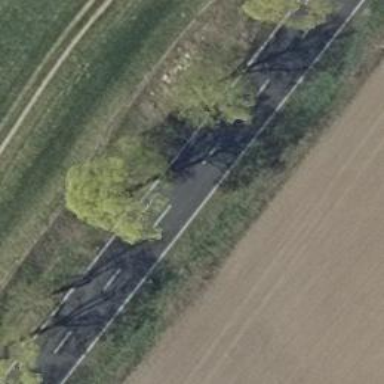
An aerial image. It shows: Primary road with asphalt surface.